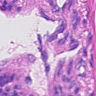
Metastatic tissue present: yes